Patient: sex M, age 68
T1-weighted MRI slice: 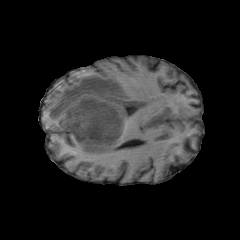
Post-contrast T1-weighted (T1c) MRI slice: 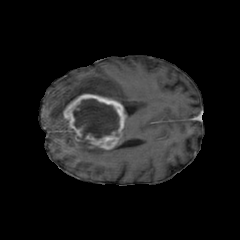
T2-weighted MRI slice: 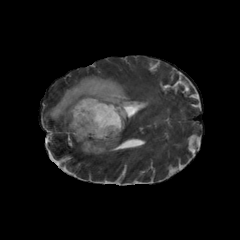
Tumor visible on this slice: yes
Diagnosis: Glioblastoma, IDH-wildtype
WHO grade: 4